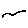
Label: bird